Field crop: tomato
Growth stage: 1
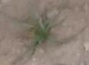
Species: cyperus